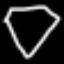
Label: diamond